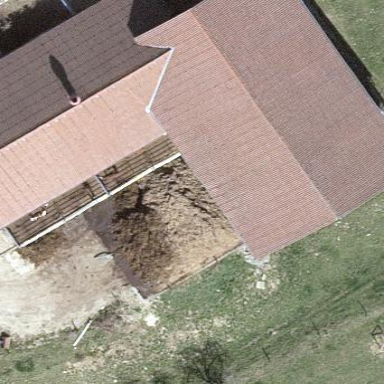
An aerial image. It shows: Cowshed building.